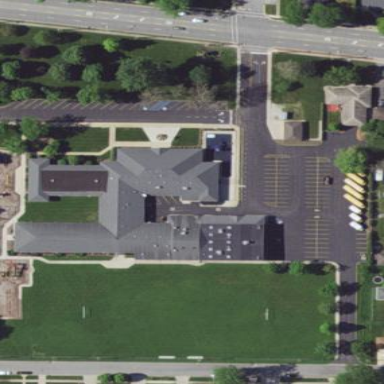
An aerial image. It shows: School building.